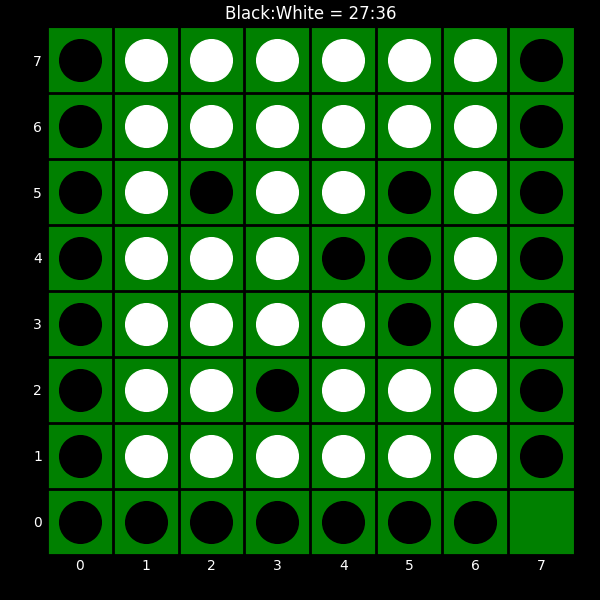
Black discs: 27
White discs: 36